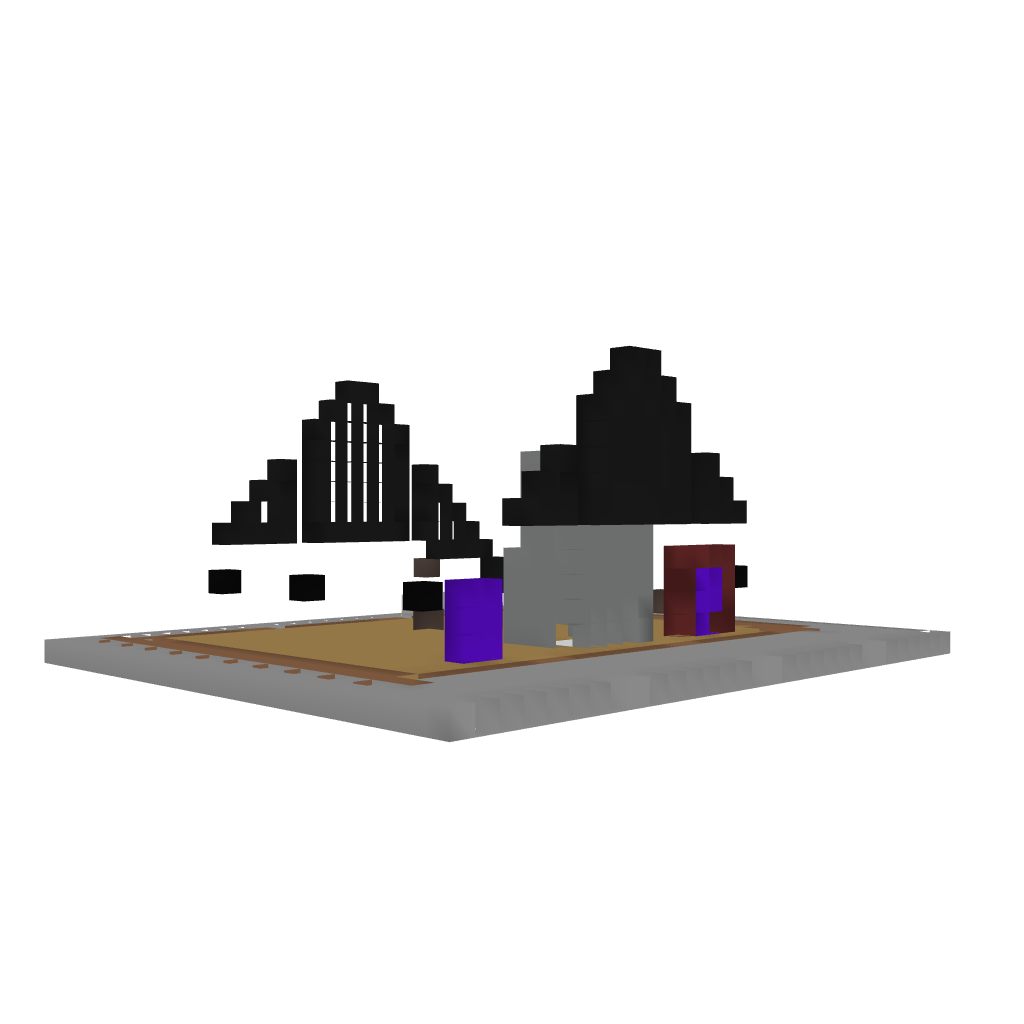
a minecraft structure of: Modern House